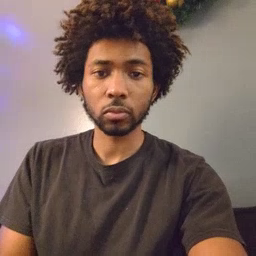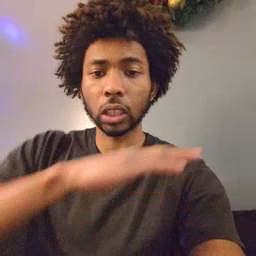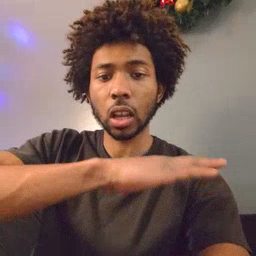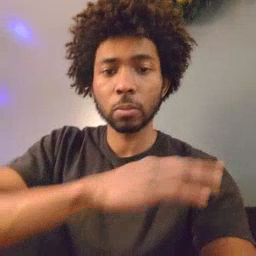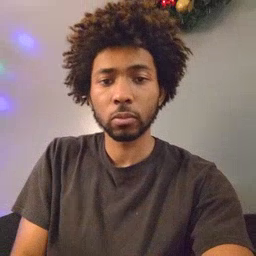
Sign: table